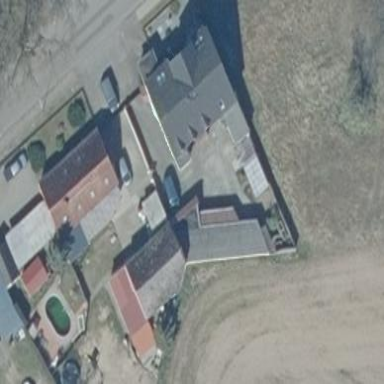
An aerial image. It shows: Building with gabled roof made of black roof tiles.